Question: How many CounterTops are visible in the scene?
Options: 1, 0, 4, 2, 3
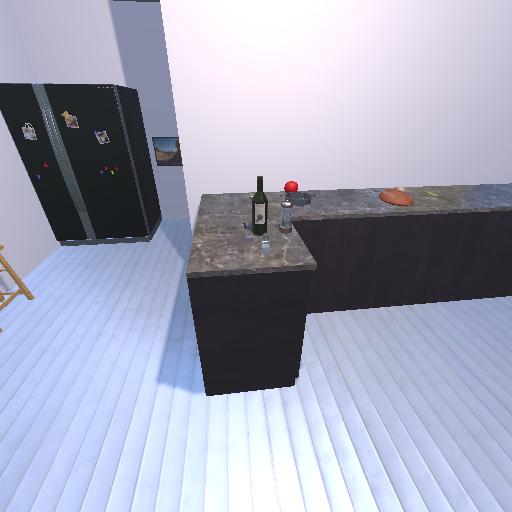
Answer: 1